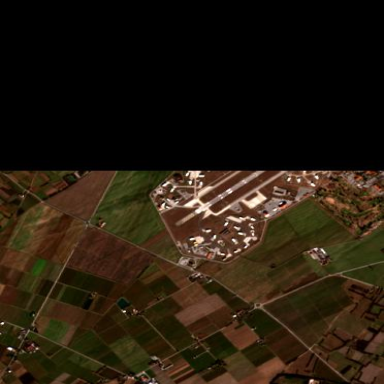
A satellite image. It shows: Paved runway at airport.